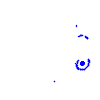
Particle: electron